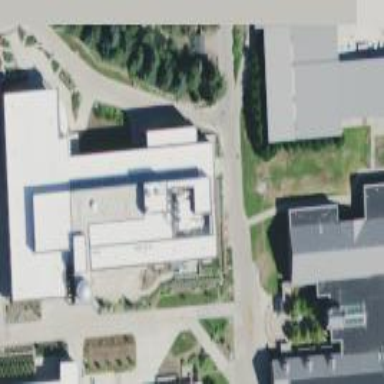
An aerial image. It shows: University building.